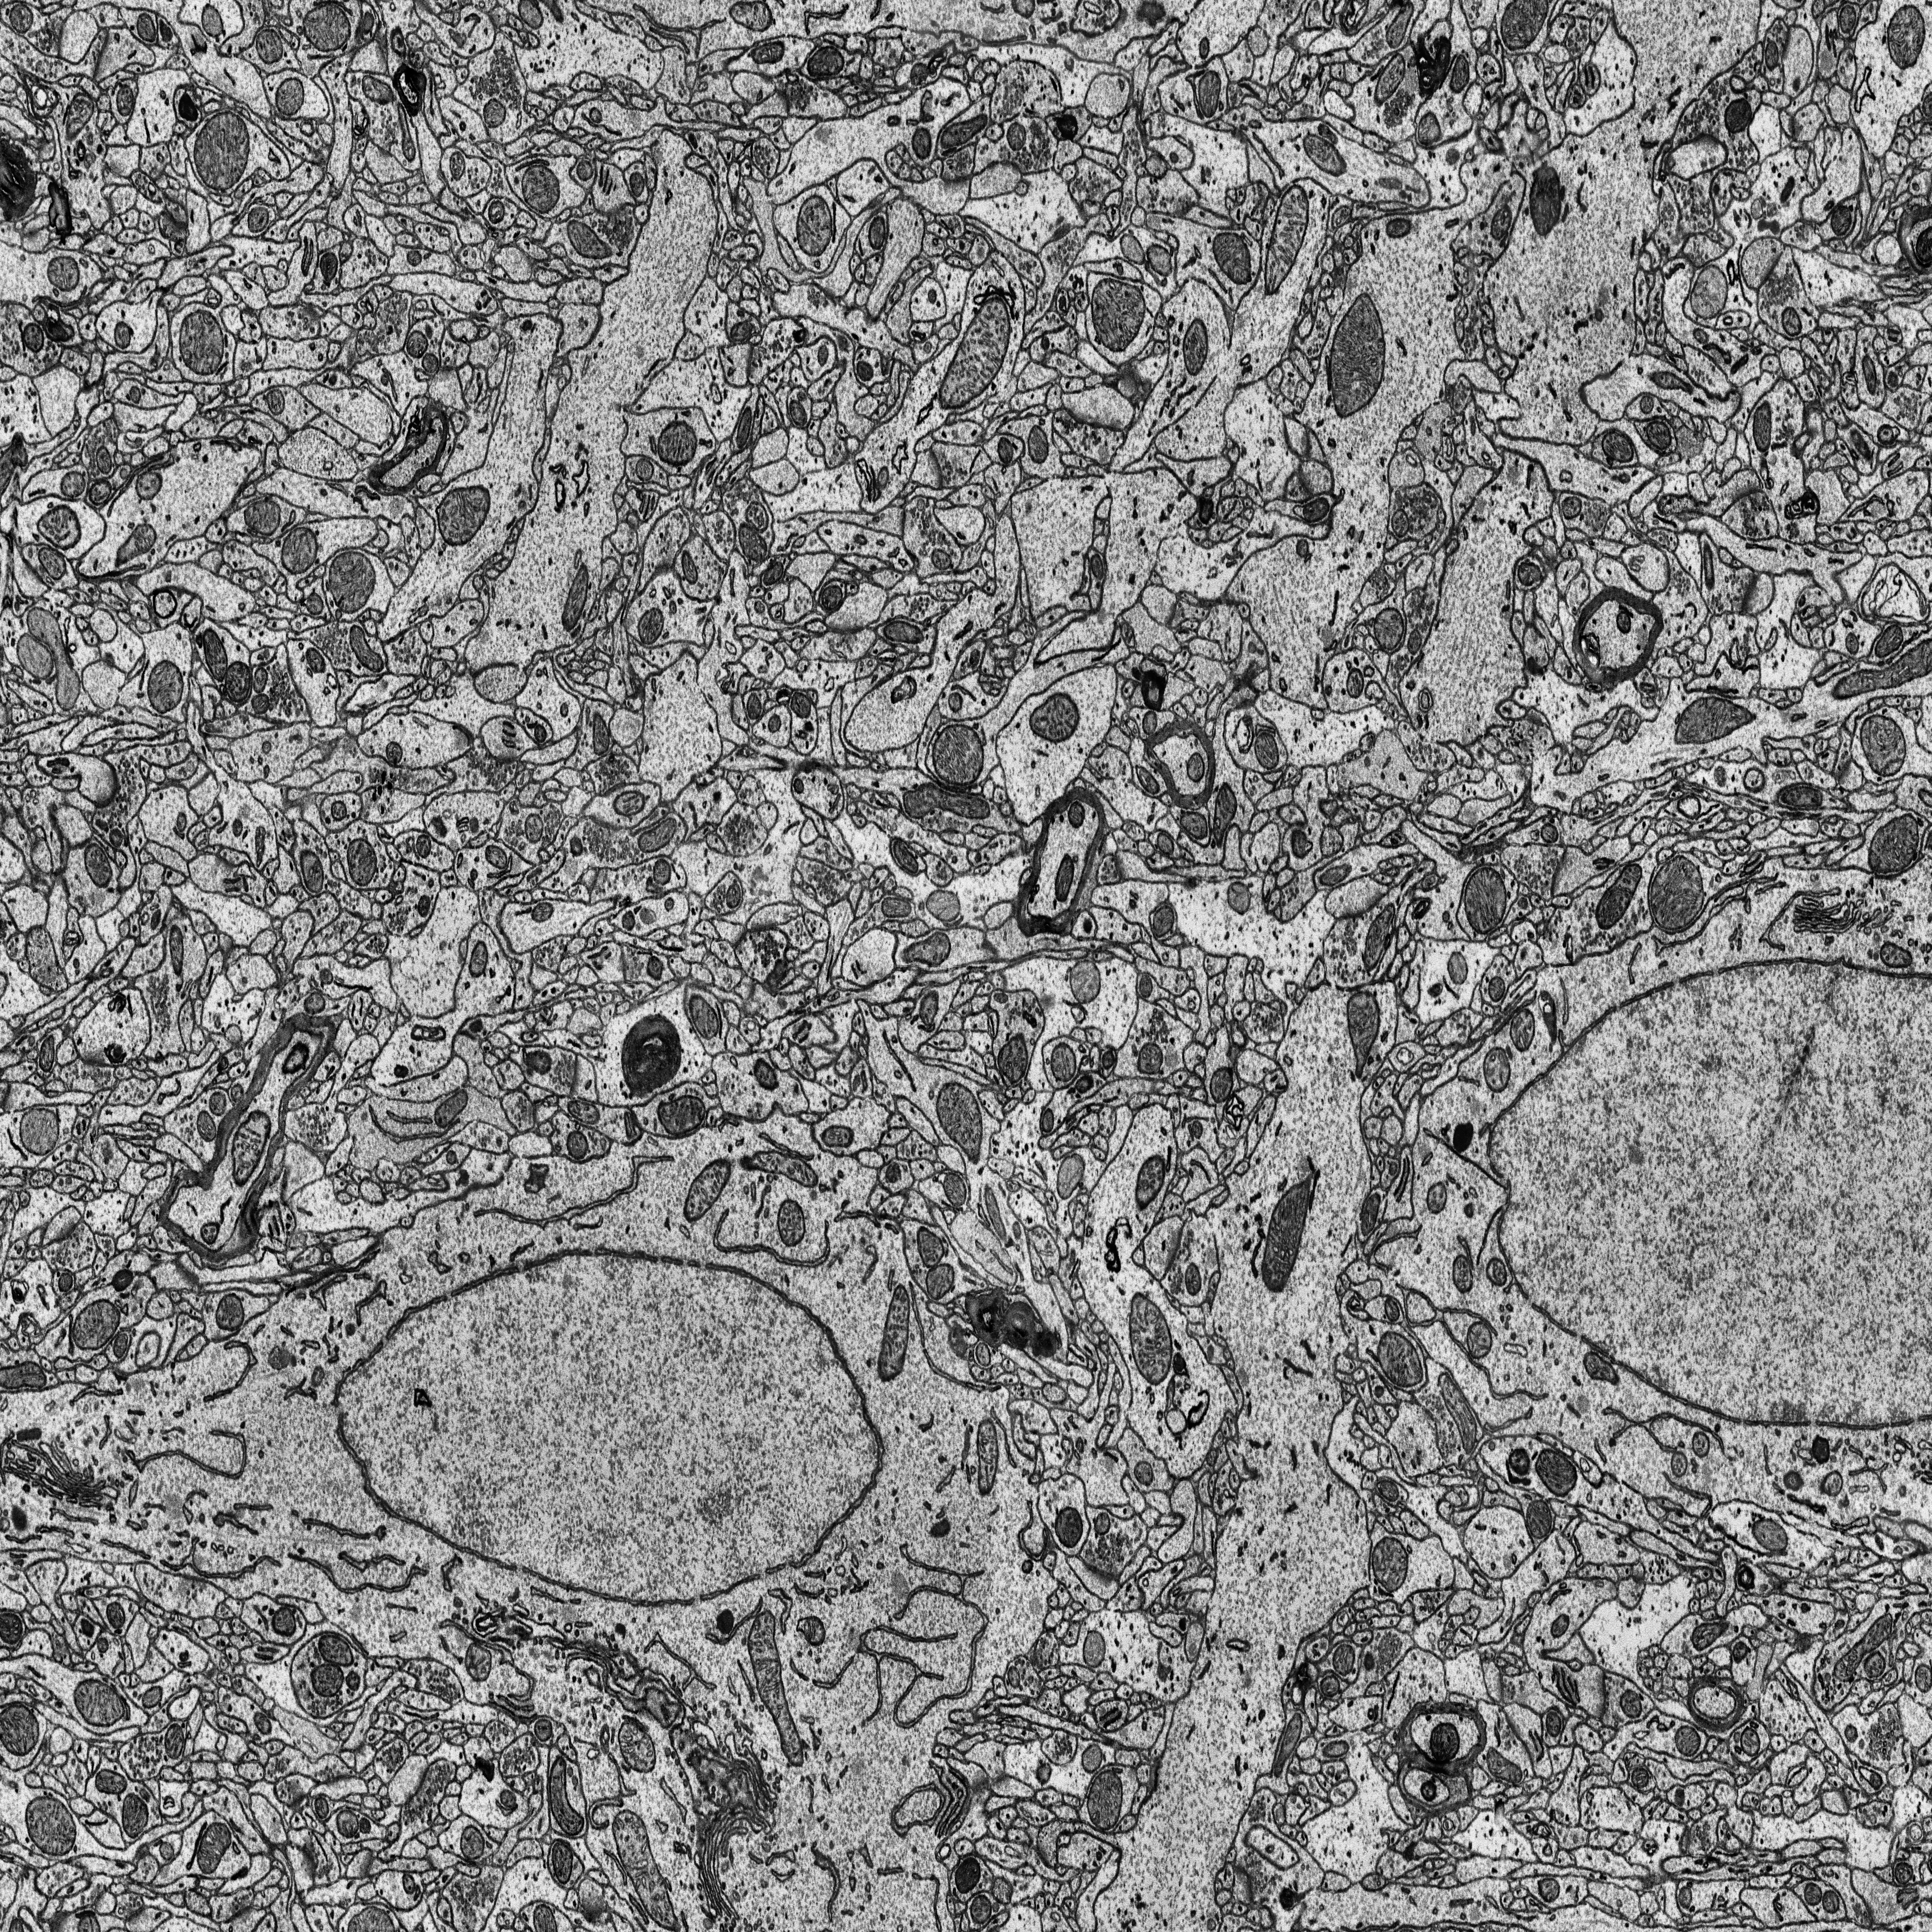
Electron microscopy slice of rat cortex tissue
Slice depth (z): 218
Mitochondria instances in slice: 366